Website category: sports
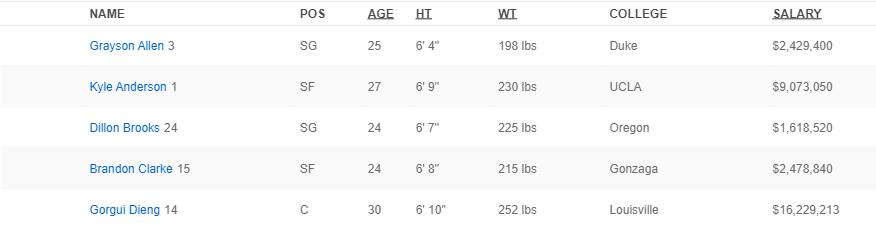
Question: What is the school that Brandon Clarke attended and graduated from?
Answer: Gonzaga

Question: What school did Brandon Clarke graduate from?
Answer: Gonzaga

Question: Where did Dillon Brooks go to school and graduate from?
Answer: Oregon

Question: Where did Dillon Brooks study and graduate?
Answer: Oregon

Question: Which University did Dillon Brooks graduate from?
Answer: Oregon

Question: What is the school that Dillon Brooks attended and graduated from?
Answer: Oregon

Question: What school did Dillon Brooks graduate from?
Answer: Oregon

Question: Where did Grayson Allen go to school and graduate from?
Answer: Duke

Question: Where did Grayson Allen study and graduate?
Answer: Duke

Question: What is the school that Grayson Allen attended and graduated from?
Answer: Duke

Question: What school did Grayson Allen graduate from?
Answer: Duke

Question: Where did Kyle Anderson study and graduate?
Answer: UCLA

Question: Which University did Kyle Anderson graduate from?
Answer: UCLA

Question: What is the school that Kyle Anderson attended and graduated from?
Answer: UCLA

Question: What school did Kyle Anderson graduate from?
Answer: UCLA

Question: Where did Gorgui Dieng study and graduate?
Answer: Louisville

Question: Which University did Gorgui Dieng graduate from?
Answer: Louisville

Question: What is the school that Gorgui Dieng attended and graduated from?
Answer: Louisville

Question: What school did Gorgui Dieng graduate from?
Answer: Louisville

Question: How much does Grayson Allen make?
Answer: $2,429,400

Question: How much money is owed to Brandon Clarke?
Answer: $2,478,840

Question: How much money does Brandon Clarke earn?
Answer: $2,478,840

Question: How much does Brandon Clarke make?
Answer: $2,478,840

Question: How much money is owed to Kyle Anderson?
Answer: $9,073,050

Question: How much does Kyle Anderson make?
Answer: $9,073,050

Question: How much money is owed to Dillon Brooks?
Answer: $1,618,520

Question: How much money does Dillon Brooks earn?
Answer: $1,618,520

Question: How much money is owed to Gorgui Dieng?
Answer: $16,229,213

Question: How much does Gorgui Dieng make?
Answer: $16,229,213

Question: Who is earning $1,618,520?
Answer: Dillon Brooks

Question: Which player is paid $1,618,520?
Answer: Dillon Brooks

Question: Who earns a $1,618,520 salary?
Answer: Dillon Brooks

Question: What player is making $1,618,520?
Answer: Dillon Brooks

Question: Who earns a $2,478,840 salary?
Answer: Brandon Clarke

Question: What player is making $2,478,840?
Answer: Brandon Clarke

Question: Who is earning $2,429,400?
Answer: Grayson Allen

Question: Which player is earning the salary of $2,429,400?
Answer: Grayson Allen

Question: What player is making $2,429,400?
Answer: Grayson Allen

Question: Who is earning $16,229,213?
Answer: Gorgui Dieng

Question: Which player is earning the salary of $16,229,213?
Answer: Gorgui Dieng

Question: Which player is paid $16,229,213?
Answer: Gorgui Dieng

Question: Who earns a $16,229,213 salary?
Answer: Gorgui Dieng

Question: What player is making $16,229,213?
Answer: Gorgui Dieng

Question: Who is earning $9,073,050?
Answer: Kyle Anderson

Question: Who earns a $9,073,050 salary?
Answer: Kyle Anderson

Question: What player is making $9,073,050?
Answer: Kyle Anderson

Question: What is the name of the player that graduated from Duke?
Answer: Grayson Allen

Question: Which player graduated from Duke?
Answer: Grayson Allen

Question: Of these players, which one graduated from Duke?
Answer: Grayson Allen

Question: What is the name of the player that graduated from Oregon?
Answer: Dillon Brooks

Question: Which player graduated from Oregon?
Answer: Dillon Brooks

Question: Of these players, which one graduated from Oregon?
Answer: Dillon Brooks

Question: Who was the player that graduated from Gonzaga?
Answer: Brandon Clarke

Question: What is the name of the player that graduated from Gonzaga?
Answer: Brandon Clarke

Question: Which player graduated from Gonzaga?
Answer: Brandon Clarke

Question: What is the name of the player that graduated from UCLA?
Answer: Kyle Anderson

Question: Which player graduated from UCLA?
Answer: Kyle Anderson

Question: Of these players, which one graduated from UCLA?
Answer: Kyle Anderson

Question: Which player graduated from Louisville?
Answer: Gorgui Dieng

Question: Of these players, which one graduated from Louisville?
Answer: Gorgui Dieng